Field crop: tomato
Growth stage: 1
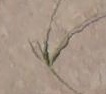
Species: cyperus